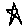
Label: star